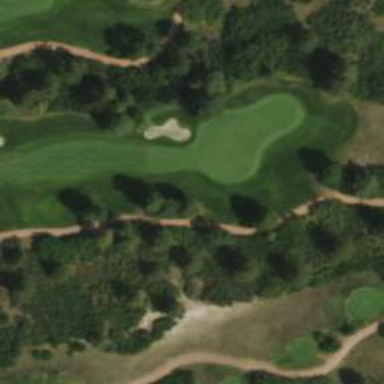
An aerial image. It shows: View of golf hole.